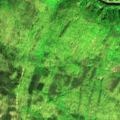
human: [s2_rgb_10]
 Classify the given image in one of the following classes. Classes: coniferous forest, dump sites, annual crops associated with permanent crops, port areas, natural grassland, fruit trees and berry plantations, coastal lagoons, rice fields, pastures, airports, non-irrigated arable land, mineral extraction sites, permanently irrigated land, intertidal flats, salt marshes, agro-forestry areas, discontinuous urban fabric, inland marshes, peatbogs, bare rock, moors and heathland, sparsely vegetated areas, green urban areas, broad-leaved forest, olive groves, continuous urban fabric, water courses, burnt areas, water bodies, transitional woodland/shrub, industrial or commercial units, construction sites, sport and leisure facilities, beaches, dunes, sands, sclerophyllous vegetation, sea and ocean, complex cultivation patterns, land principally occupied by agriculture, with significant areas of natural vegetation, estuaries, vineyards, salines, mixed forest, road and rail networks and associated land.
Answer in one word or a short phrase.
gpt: broad-leaved forest, mixed forest